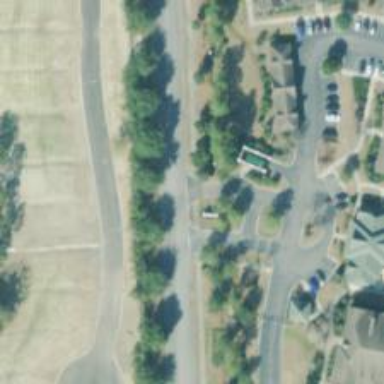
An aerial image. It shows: Unmarked crossing on footway.